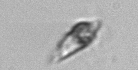
Label: Oxytoxum